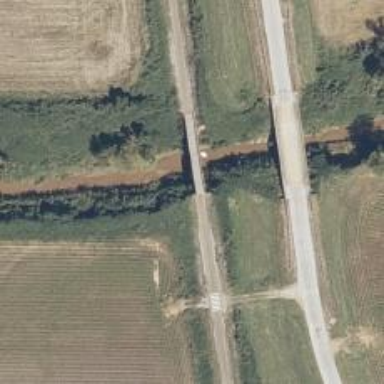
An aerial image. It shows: Asphalt cycleway on bridge over abandoned railway.